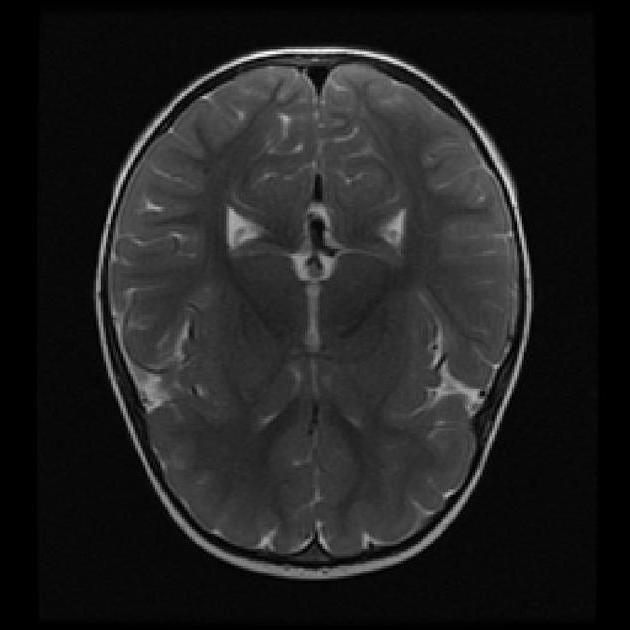
Label: notumor